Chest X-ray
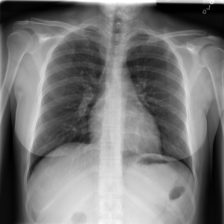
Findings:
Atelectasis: negative
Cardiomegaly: negative
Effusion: negative
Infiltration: negative
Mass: negative
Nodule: negative
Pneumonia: negative
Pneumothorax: negative
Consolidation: negative
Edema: negative
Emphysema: negative
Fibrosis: negative
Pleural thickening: negative
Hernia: negative